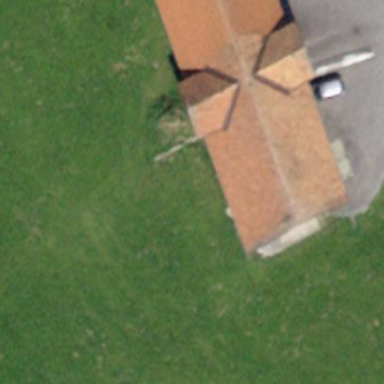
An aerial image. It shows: Rural barn.